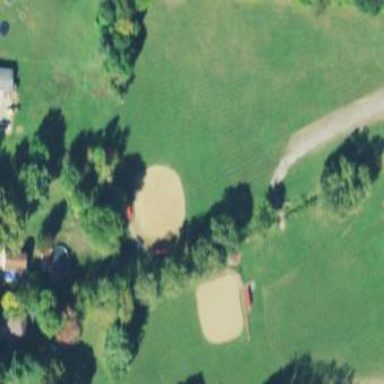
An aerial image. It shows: Baseball pitch for leisure land.